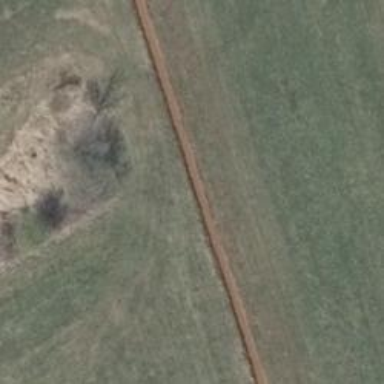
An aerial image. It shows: Grass track with grade 5 tracktype.